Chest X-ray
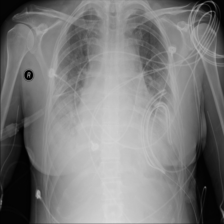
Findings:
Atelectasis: negative
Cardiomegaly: negative
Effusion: positive
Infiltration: negative
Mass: negative
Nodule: negative
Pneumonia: negative
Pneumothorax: negative
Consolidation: negative
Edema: negative
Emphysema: negative
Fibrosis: negative
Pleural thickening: negative
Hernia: negative